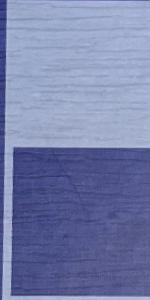
Label: Empty